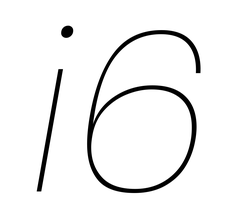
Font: Poppins-ThinItalic